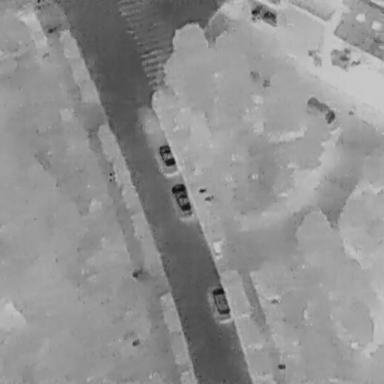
There are three Cars in the infrared image.